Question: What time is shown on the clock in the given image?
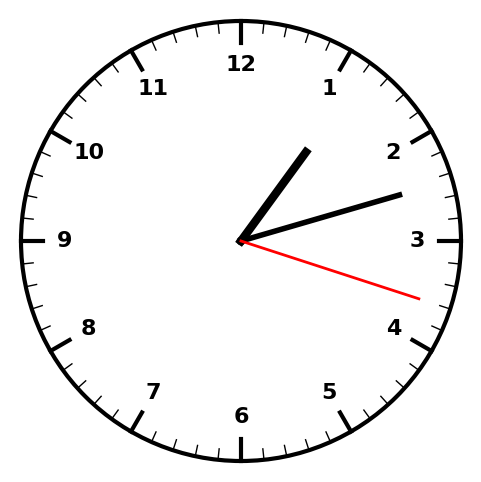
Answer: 01:12:18